Question: I am practicing CSS.
I learned to place circle in the center using 'position:absolute'.
I want to place a blue small circle on the 'menu' element, but it is not placed on the '.menu'.
I'm having a hard time solving this. I uploaded an image.
'''
#wrap .menu {
border: 2px solid blue;
width: 160px;
margin-left: 2px;
height: 160px;
position: relative;
}
#wrap .one {
width: 6px;
height: 6px;
background-color: blue;
border-radius: 50%;
position: absolute;
top: 50%;
left: 50%;
}
'''
'''
<div id="wrap">
<header>
<h1>sangdan</h1>
</header>
<content>
<aside>
<h2>jwaceugdan</h2>
<div>
<p class="menu">menudan</p>
<div>
<p class="one"></p>
</div>
</div>
</aside>
<section>
<h2>bonmundan</h2>
<p>keontenceu1</p>
<p>keontenceu2</p>
</section>
</content>
<footer>
<p>hadan kapidan</p>
</footer>
'''

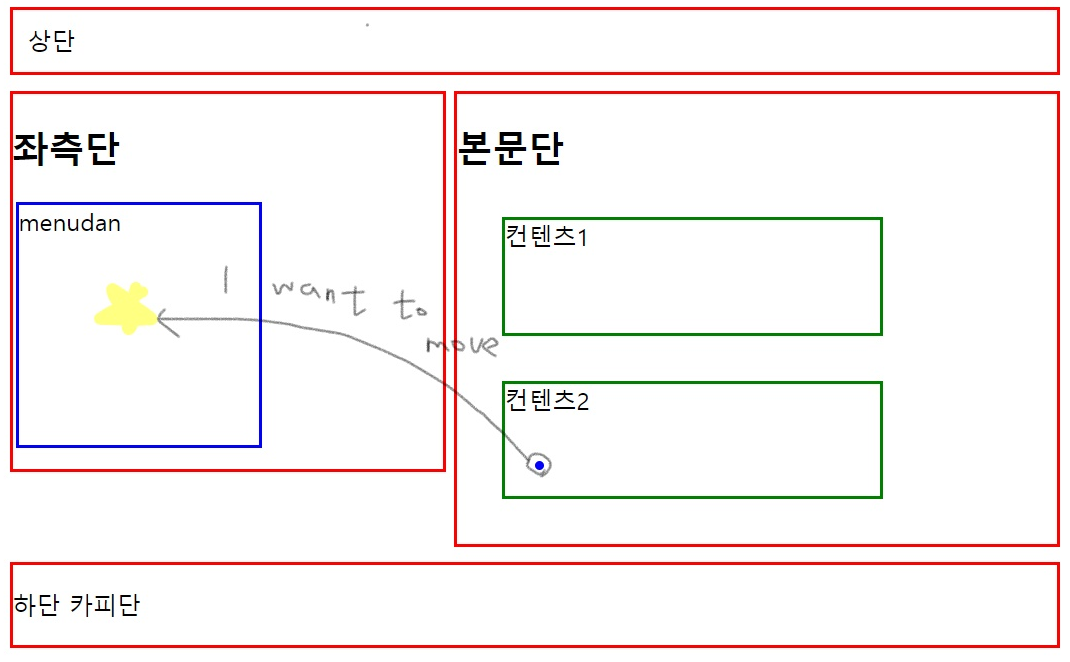
Answer: The problem is that an 'absolute' positioned element positions itself to the nearest parent with a position set. You need to add 'position: relative' to the '.menu' element.
I changed your HTML a bit, since the '.one' element was not a child of the '.menu' element, which would make it difficult to position correctly.
'''
#wrap .menu {
border: 2px solid blue;
width: 160px;
margin-left: 2px;
height: 160px;
position: relative;
}
#wrap .one {
width: 6px;
height: 6px;
background-color: blue;
border-radius: 50%;
position: absolute;
top: 50%;
left: 50%;
}
'''
'''
<div id="wrap">
<header>
<h1>sangdan</h1>
</header>
<content>
<aside>
<h2>jwaceugdan</h2>
<div>
<div class="menu">menudan
<div class="one"></div>
</div>
</div>
</aside>
<section>
<h2>bonmundan</h2>
<p>keontenceu1</p>
<p>keontenceu2</p>
</section>
</content>
<footer>
<p>hadan kapidan</p>
</footer>
'''